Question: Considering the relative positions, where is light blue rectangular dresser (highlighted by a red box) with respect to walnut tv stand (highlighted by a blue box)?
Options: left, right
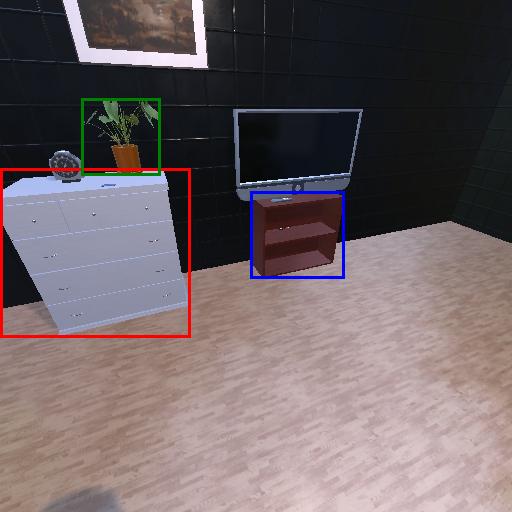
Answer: left